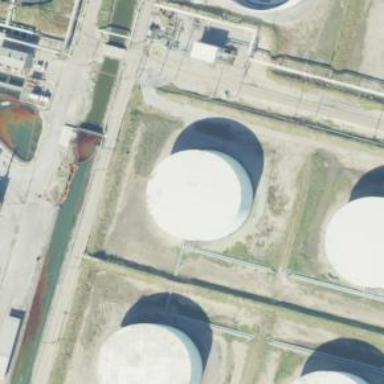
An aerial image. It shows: Storage tank which is man-made and housed in building.